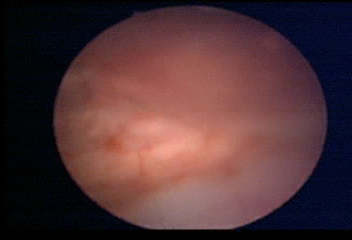
Modality: WLC
Class: Normal mucosa
Bladder cancer association: No